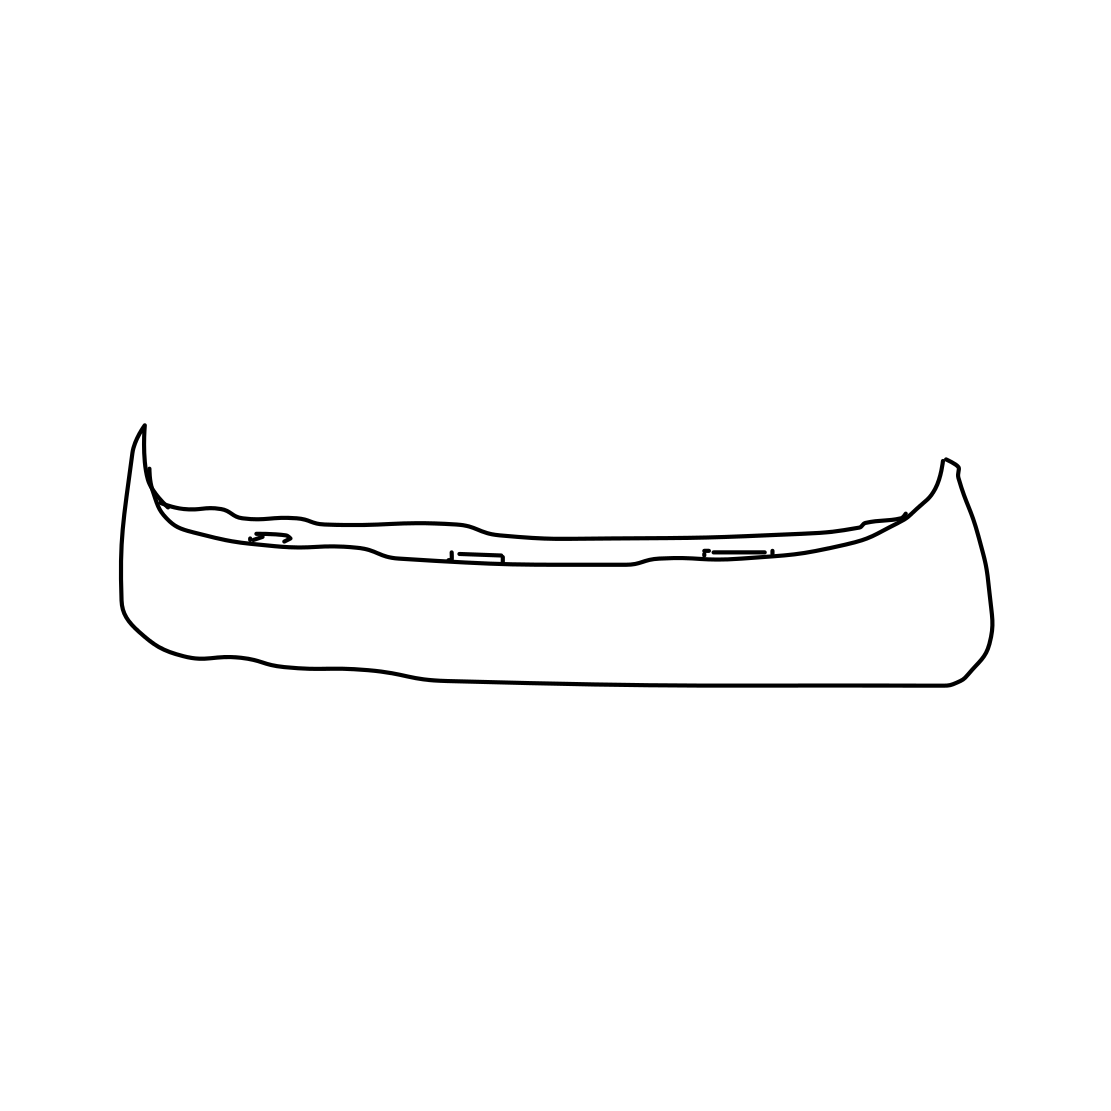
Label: canoe